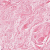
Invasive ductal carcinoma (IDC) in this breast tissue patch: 0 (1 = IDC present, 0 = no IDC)